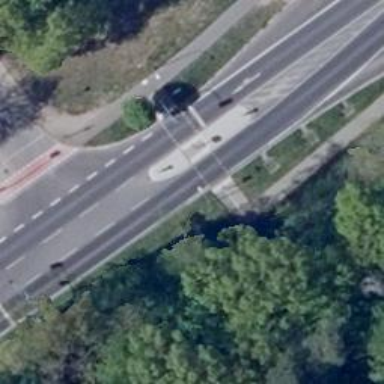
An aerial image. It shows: Road crossing with traffic signals.